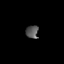
Tissue: lung
Cell type: T cells
Senescence score: 0.1846
Nuclear area (px): 160
Mean DAPI intensity: 86.85